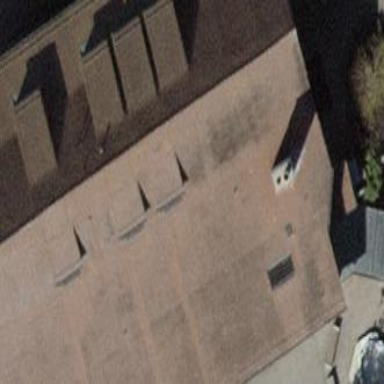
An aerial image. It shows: School building with gabled roof.